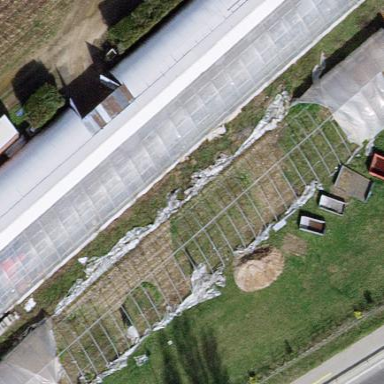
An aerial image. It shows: Greenhouse.